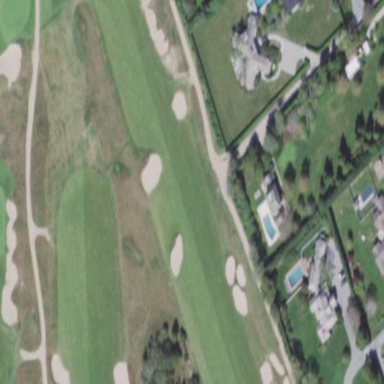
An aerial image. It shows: Rough area on grassy golf course.